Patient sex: M
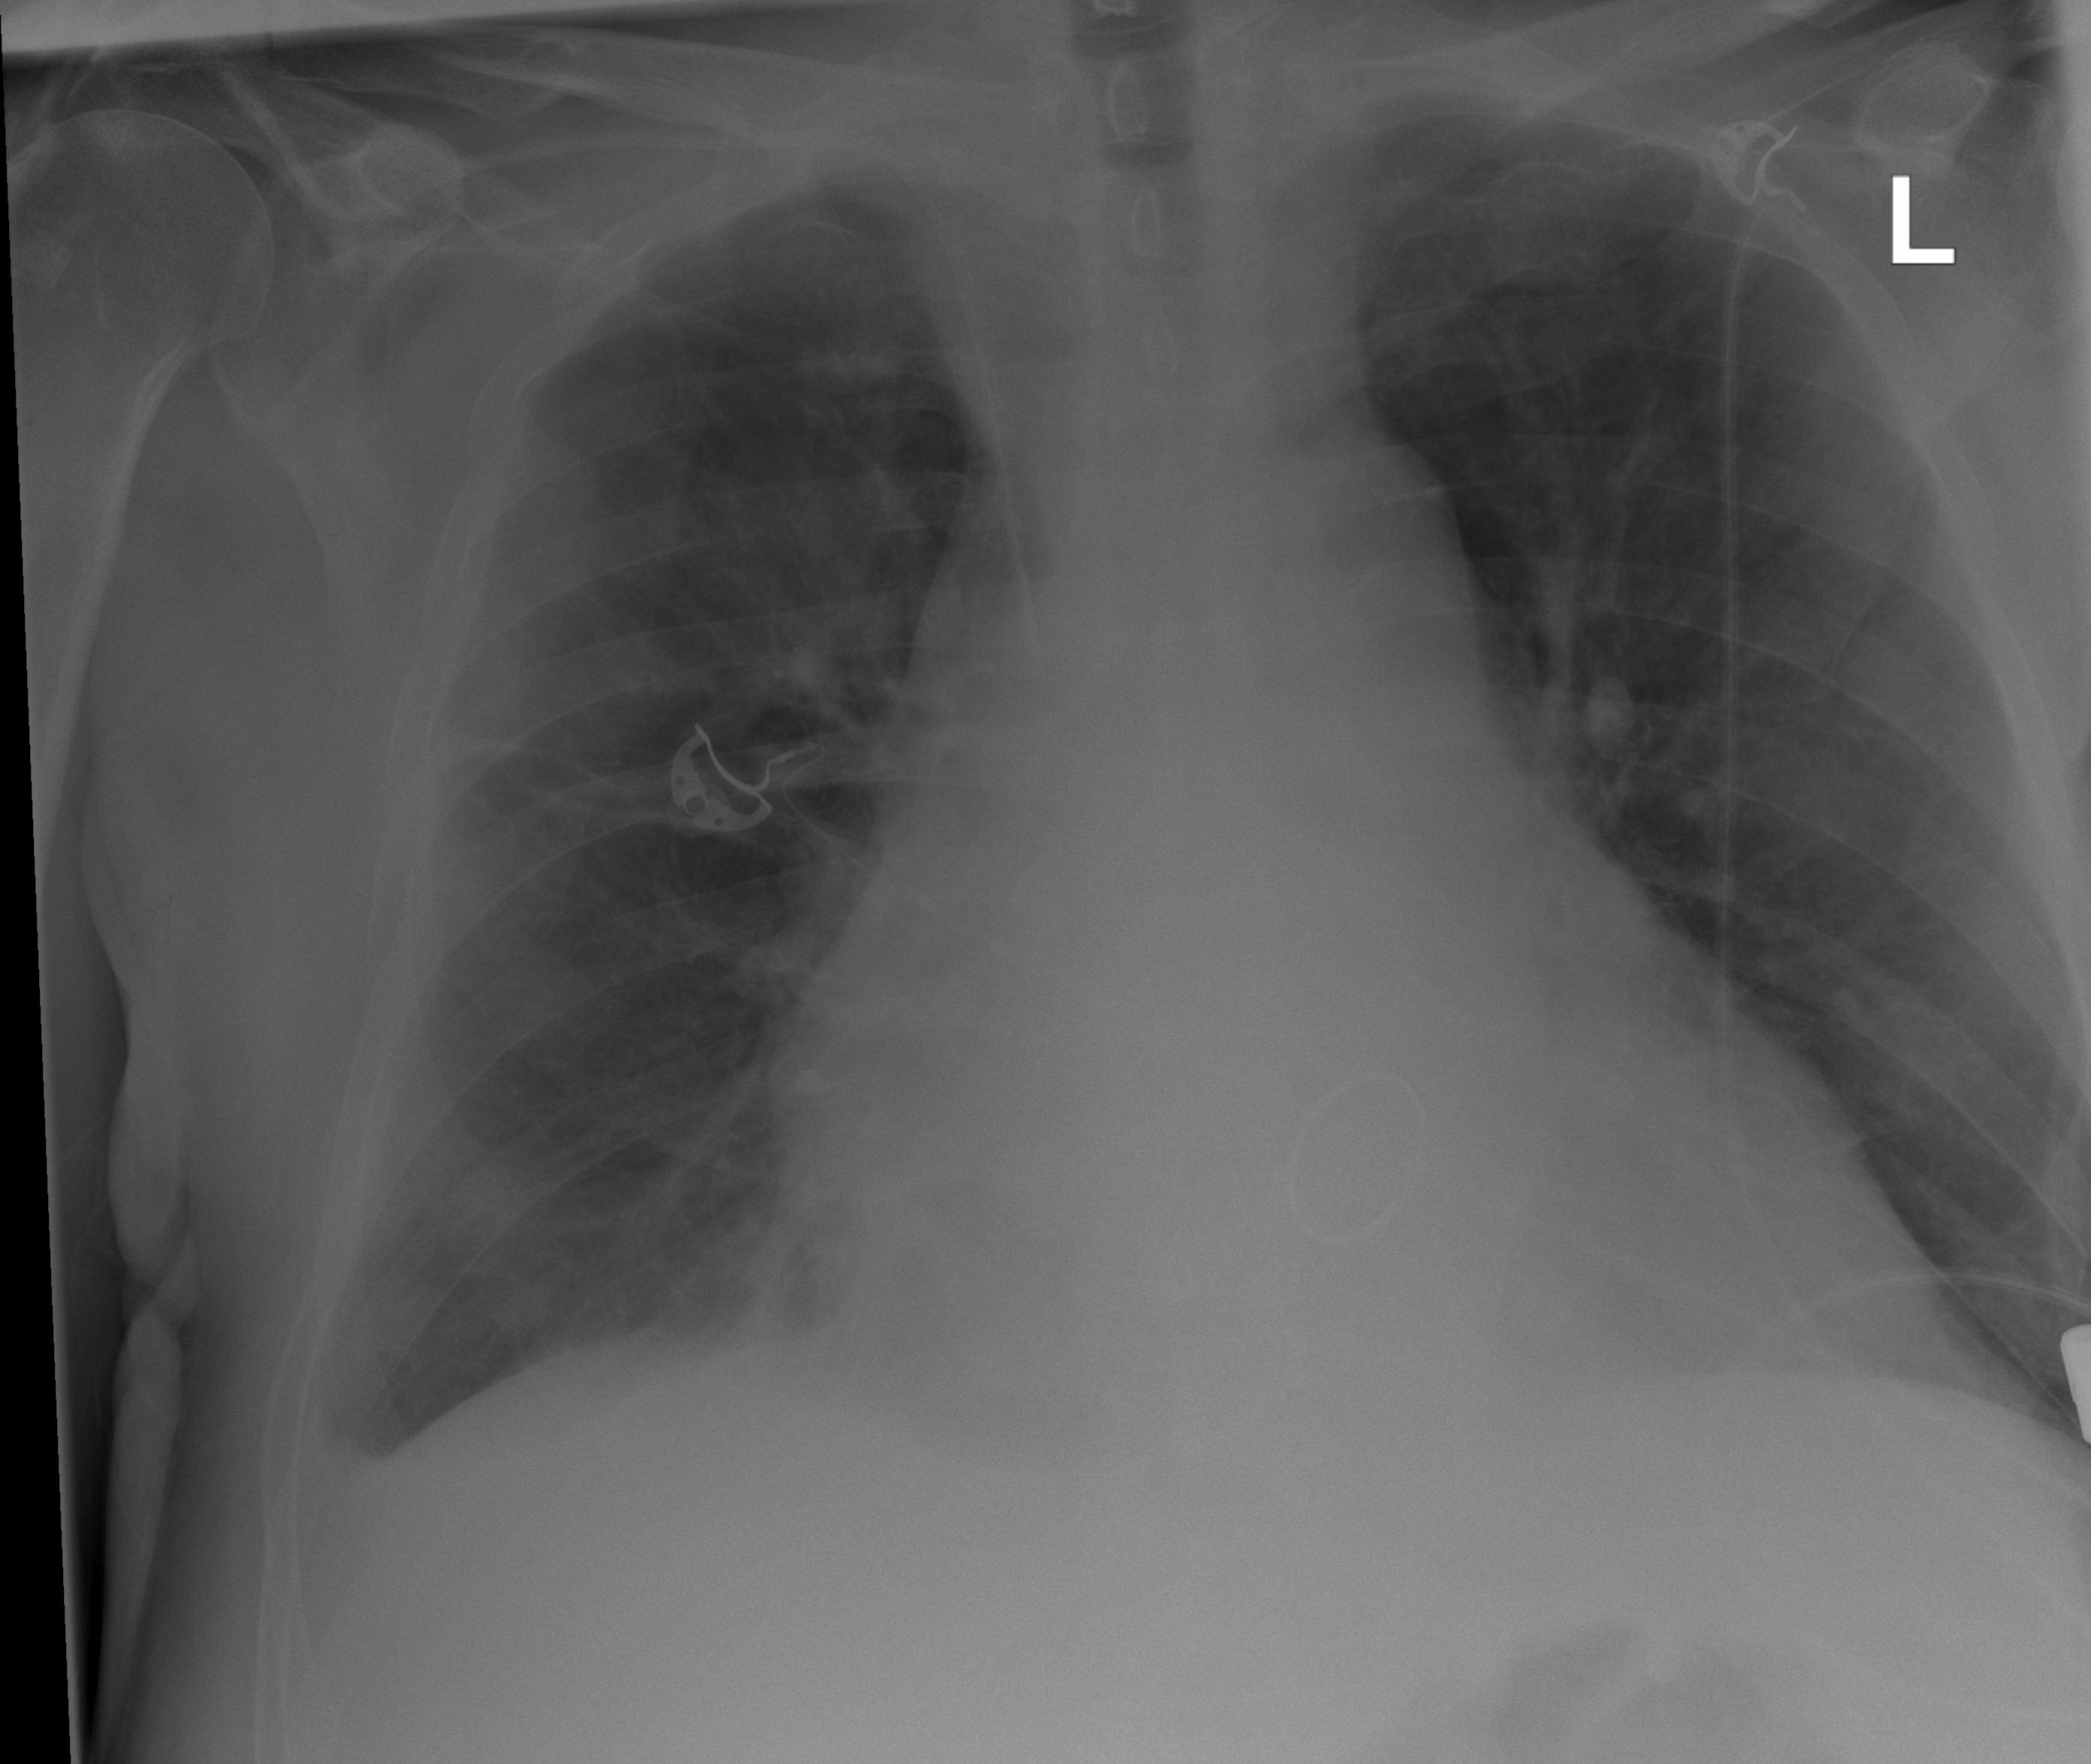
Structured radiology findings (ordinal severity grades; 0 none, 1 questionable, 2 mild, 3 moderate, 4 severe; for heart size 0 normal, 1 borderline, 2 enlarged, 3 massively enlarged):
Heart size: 2
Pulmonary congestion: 0
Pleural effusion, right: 2
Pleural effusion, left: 0
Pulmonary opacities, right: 0
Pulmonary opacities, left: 0
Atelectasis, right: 0
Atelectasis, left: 0